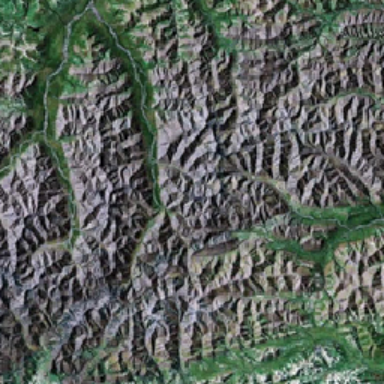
Some gray and green mountains are together .